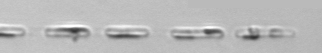
Label: Skeletonema